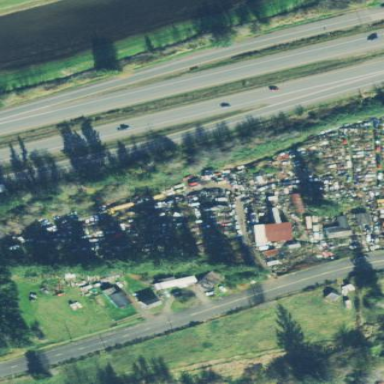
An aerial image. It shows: Scrap yard located in industrial area.